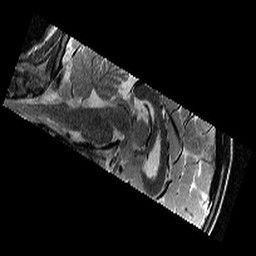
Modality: T2w
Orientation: sagittal
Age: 12
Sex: male
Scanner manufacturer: siemens
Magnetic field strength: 3 T
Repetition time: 9.23 s
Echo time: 0.067 s